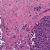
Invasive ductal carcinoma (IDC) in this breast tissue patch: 0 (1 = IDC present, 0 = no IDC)